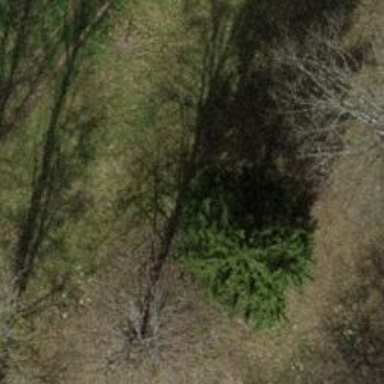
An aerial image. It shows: Evergreen tree with needle-leaved leaves.